Interaction volume radius: 5 \u00c5
Interaction volume height: 40 \u00c5
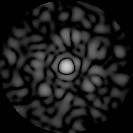
Disorder parameter: 0.8146